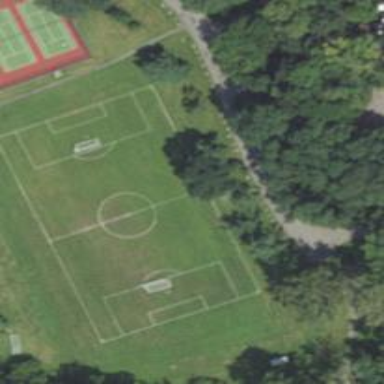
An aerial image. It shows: Soccer pitch with grass surface for leisure and sports.